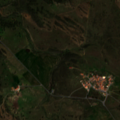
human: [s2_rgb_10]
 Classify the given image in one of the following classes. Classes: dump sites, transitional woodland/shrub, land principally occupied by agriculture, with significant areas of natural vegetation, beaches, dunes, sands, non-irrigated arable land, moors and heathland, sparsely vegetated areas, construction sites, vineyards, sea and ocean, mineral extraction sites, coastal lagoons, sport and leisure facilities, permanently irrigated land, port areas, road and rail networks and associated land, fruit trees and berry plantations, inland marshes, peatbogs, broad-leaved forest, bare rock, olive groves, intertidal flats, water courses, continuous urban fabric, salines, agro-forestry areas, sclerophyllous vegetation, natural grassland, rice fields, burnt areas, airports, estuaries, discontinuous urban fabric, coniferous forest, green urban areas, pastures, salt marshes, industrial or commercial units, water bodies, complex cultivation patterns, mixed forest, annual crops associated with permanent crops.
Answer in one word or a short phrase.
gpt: non-irrigated arable land, land principally occupied by agriculture, with significant areas of natural vegetation, agro-forestry areas, broad-leaved forest, transitional woodland/shrub